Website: macys
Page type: cart
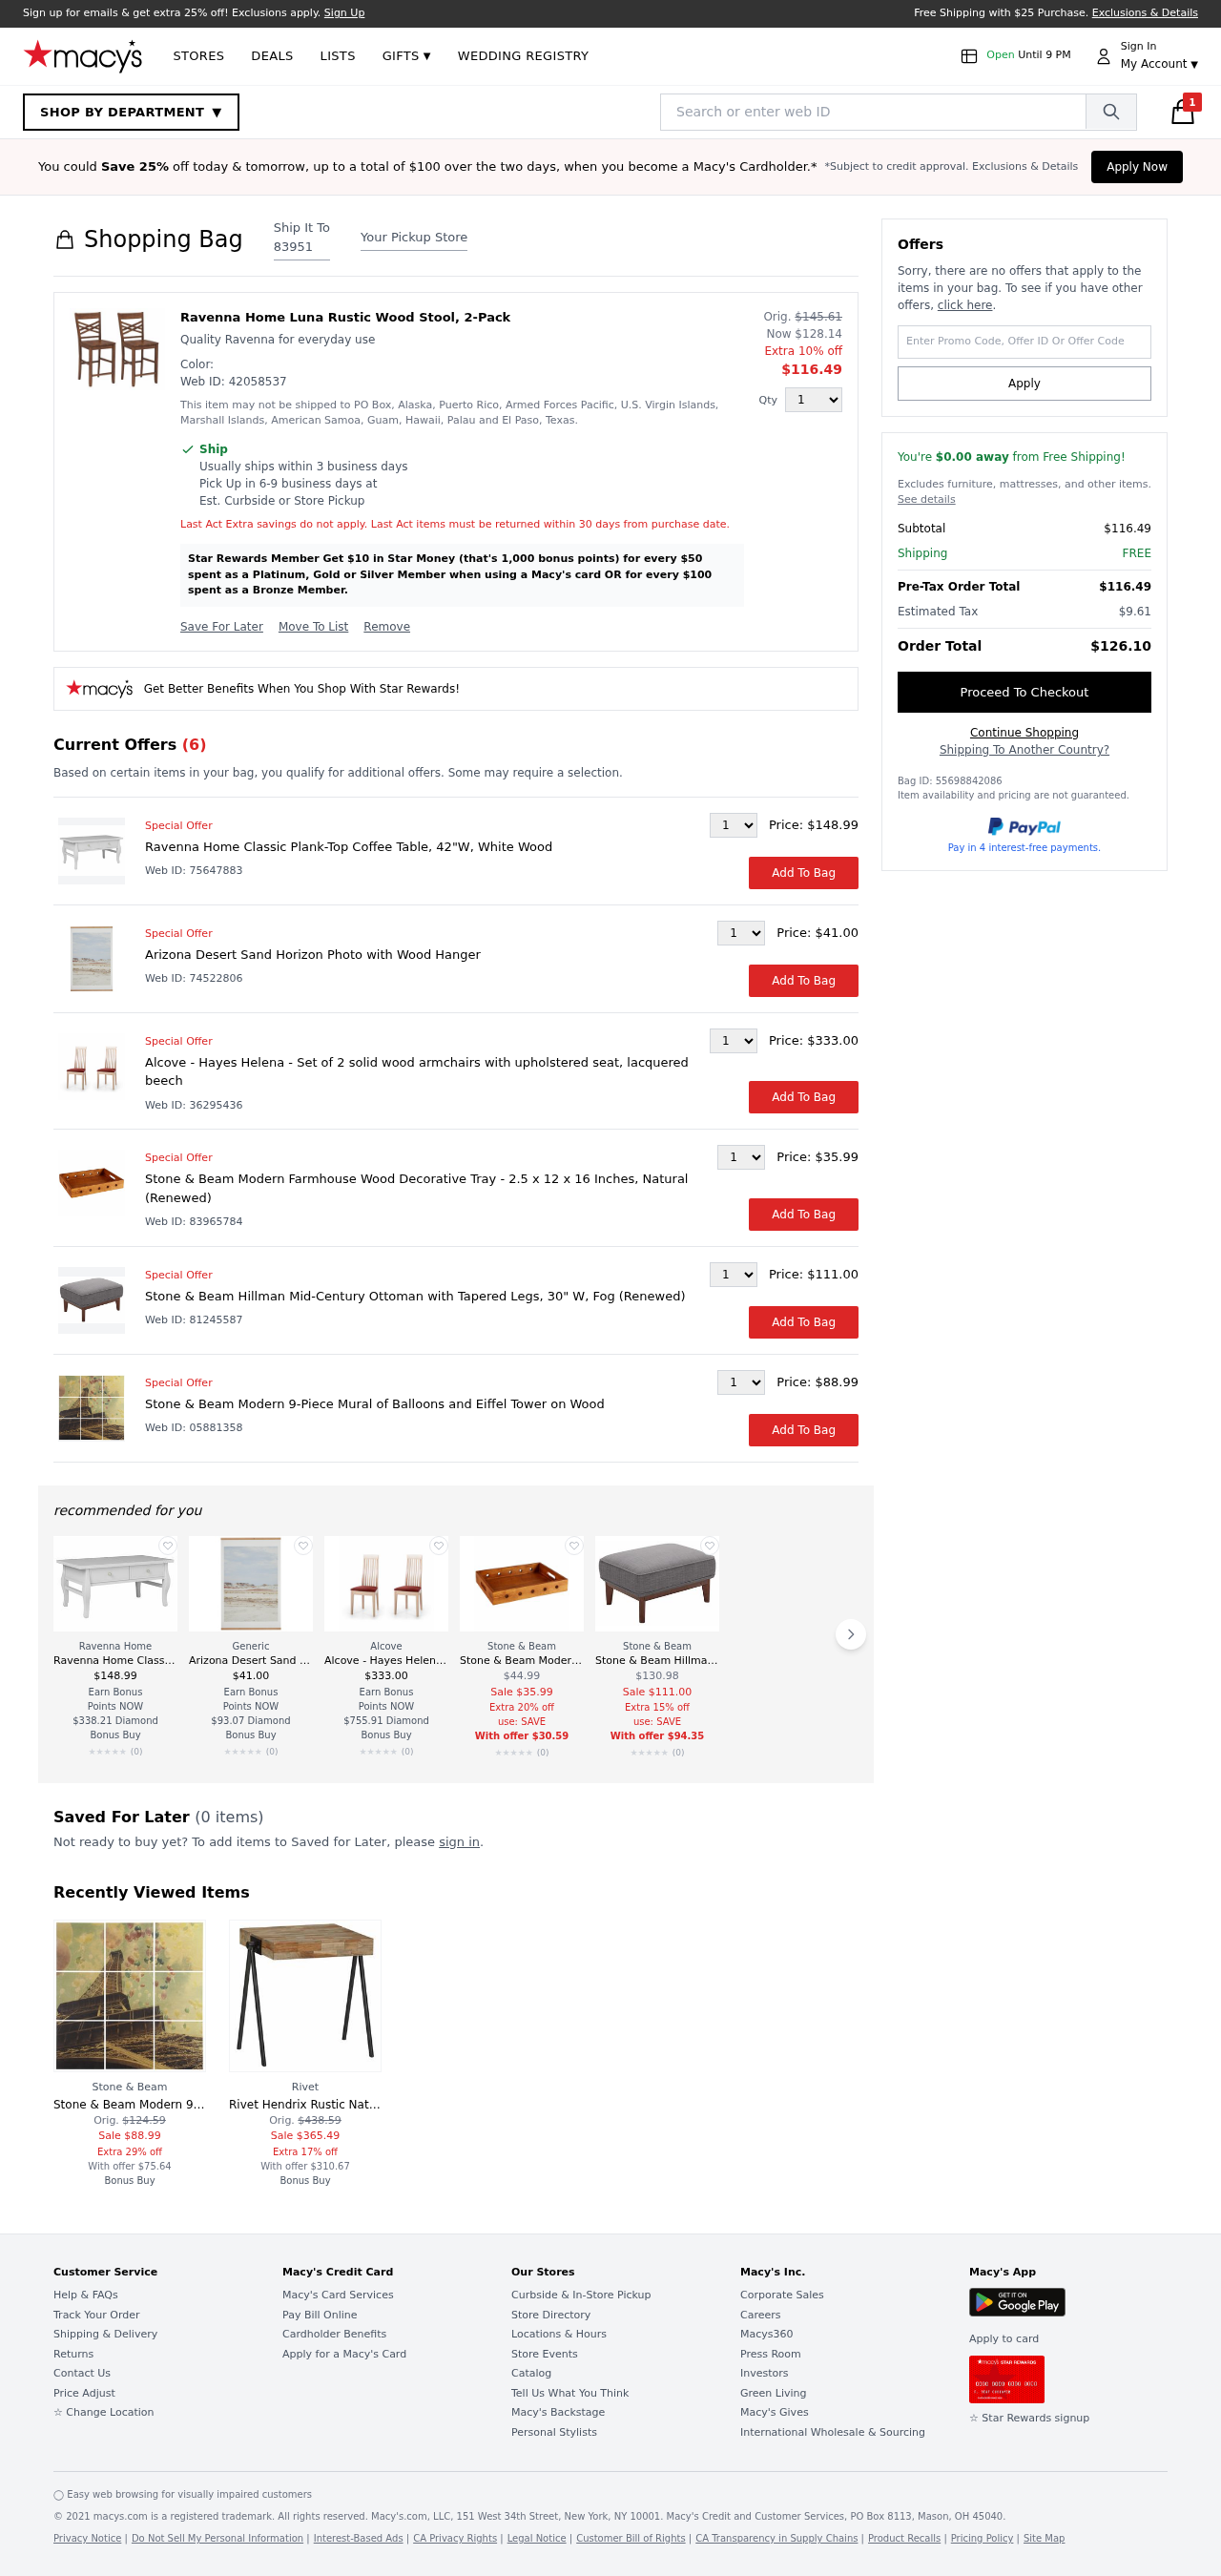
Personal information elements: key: PII_POSTCODE
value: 83951
Product elements: key: PRODUCT1_DESC
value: Quality Ravenna for everyday use
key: PRODUCT1_NAME
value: Ravenna Home Luna Rustic Wood Stool, 2-Pack
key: PRODUCT1_PRICE
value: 116.49
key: PRODUCT1_QUANTITY
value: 1
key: PRODUCT2_BRAND
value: Ravenna Home
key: PRODUCT2_NAME
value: Ravenna Home Classic Plank-Top Coffee Table, 42"W, White Wood
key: PRODUCT2_PRICE
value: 148.99
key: PRODUCT3_BRAND
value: Generic
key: PRODUCT3_NAME
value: Arizona Desert Sand Horizon Photo with Wood Hanger
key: PRODUCT3_PRICE
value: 41
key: PRODUCT4_BRAND
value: Alcove
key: PRODUCT4_NAME
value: Alcove - Hayes Helena - Set of 2 solid wood armchairs with upholstered seat, lacquered beech
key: PRODUCT4_PRICE
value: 333
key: PRODUCT5_BRAND
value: Stone & Beam
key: PRODUCT5_NAME
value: Stone & Beam Modern Farmhouse Wood Decorative Tray - 2.5 x 12 x 16 Inches, Natural (Renewed)
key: PRODUCT5_PRICE
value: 35.99
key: PRODUCT6_BRAND
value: Stone & Beam
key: PRODUCT6_NAME
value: Stone & Beam Hillman Mid-Century Ottoman with Tapered Legs, 30" W, Fog (Renewed)
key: PRODUCT6_PRICE
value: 111
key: PRODUCT7_BRAND
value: Stone & Beam
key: PRODUCT7_NAME
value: Stone & Beam Modern 9-Piece Mural of Balloons and Eiffel Tower on Wood
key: PRODUCT7_PRICE
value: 88.99
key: PRODUCT8_BRAND
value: Rivet
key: PRODUCT8_NAME
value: Rivet Hendrix Rustic Natural Wood Table Collection
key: PRODUCT8_PRICE
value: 365.49
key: PRODUCT1_ORIGINAL_PRICE
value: $145.61
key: PRODUCT1_SALE_PRICE
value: $128.14
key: PRODUCT5_ORIGINAL_PRICE
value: $44.99
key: PRODUCT6_ORIGINAL_PRICE
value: $130.98
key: PRODUCT7_ORIGINAL_PRICE
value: $124.59
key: PRODUCT8_ORIGINAL_PRICE
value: $438.59
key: PRODUCT1_WEB_ID
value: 42058537
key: PRODUCT2_WEB_ID
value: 75647883
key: PRODUCT3_WEB_ID
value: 74522806
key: PRODUCT4_WEB_ID
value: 36295436
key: PRODUCT5_WEB_ID
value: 83965784
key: PRODUCT6_WEB_ID
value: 81245587
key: PRODUCT7_WEB_ID
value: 05881358
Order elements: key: ORDER_COUNT
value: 1
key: ORDER_SUBTOTAL
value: $116.49
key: ORDER_SHIPPING_COST
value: FREE
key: ORDER_TOTAL
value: $116.49
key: ORDER_TAX
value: $9.61
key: ORDER_GRAND_TOTAL
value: $126.10
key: ORDER_BAG_ID
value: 55698842086
Search elements: key: HEADER_SEARCH
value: Search or enter web ID